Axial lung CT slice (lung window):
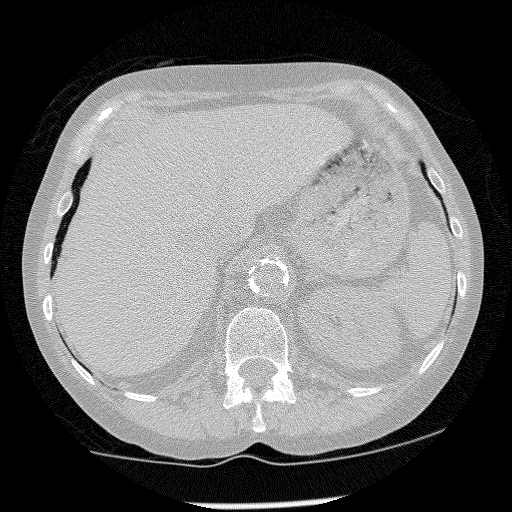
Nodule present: no